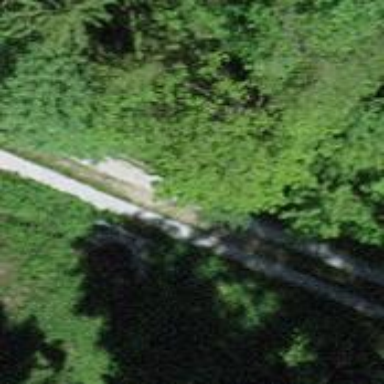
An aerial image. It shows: Culvert tunnel.